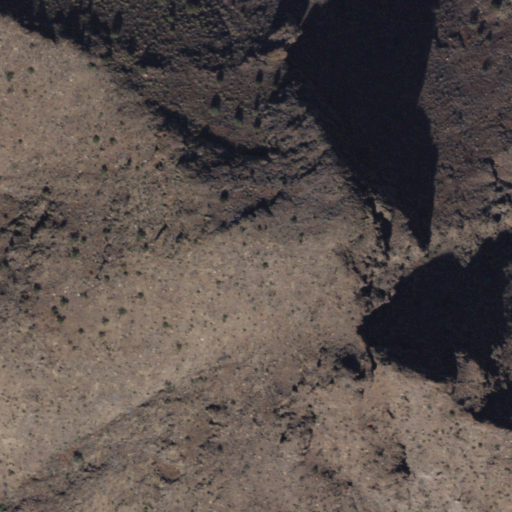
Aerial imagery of mountain in Arizona named Engine Mountain containing shrub and evergreen forest